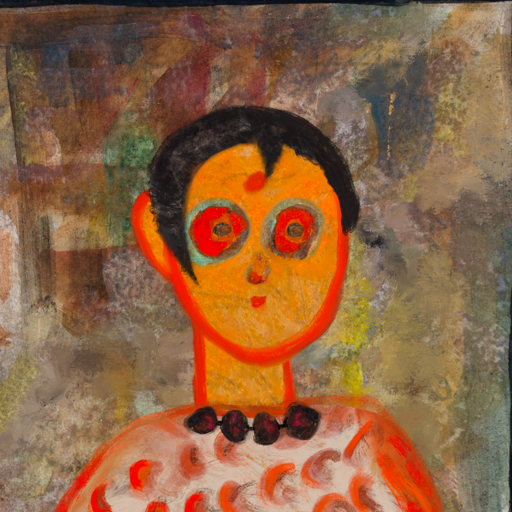
Background: Mosgoul, Head And Neck Front: Sisters, Face Front: Sisters, Bust: Rupkatha, Hair Front: Roy_Bahadur, Head Accessory: Blank, Second Necklace: Blank, Necklace: Mosgoul, Baby: Blank